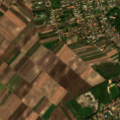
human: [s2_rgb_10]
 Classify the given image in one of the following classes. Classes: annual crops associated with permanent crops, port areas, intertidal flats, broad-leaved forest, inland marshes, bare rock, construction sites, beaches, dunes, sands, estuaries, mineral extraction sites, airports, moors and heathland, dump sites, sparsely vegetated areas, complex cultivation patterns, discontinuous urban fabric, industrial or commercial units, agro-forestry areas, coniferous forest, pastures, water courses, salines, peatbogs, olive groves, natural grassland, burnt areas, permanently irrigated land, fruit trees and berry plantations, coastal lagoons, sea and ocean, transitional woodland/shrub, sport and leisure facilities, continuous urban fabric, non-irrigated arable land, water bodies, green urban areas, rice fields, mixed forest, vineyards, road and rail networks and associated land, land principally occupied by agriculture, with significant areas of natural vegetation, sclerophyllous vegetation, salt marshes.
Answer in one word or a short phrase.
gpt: discontinuous urban fabric, non-irrigated arable land